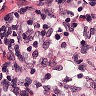
Metastatic tissue present: no